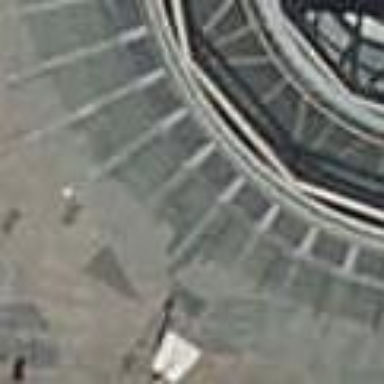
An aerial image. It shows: Glass roof.